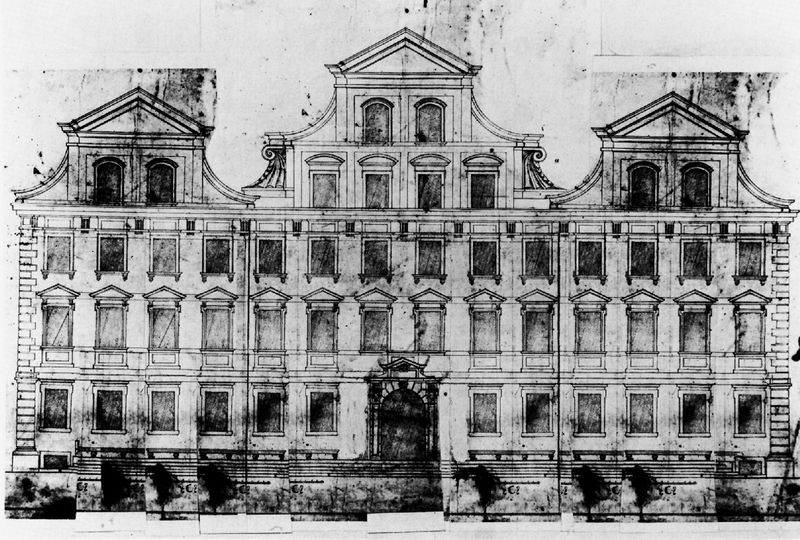
Titel: Rathaus in Augsburg
Künstler: Elias Holl
Standort: Augsburg, Maximilianstraße (EU - D - B)
Schlagwörter: fenster, schwarz, tür, weiss, zeichnung, haus, architektur, häuser, frontal, renaissance, papier, fassade, giebel, linear, sims, gesims, frontalansicht, dreieckig, bogenförmig, fensterabschluss